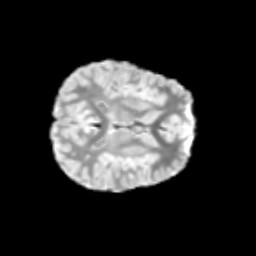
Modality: T2w
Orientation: axial
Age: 9
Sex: female
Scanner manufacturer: siemens
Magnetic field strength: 3 T
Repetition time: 3.8 s
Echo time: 0.07 s